Field crop: maize
Growth stage: 2
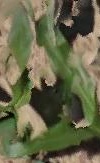
Species: maize